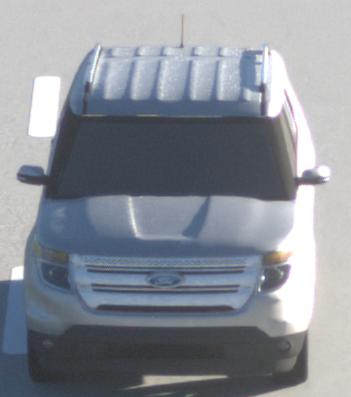
Make: Ford
Model: Explorer
Detailed model: Gen. 5
Model produced from: 2010
Model produced until: 2019
Doors: 5
Color: white
Road condition: dry road
Daytime: morning or afternoon
Contrast: high contrast